Aerial crown-view tile of a tropical tree (Barro Colorado Island, Panama), acquired 20240611:
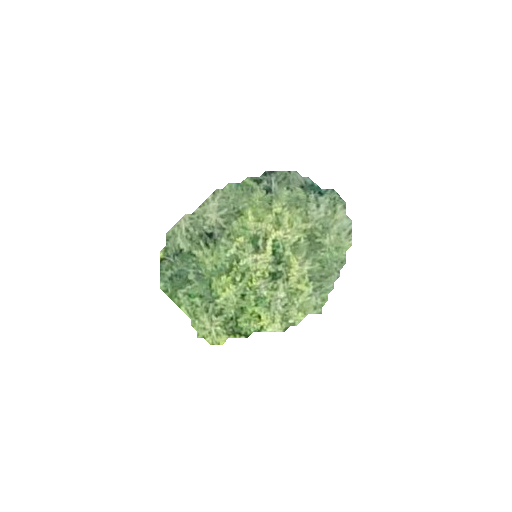
Species: Quararibea stenophylla
GBIF accepted scientific name: Quararibea stenophylla
Crown area: 37.421 m²